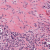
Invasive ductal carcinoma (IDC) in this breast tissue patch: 1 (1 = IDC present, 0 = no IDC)